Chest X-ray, AP view. Patient: 75 years old, sex F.
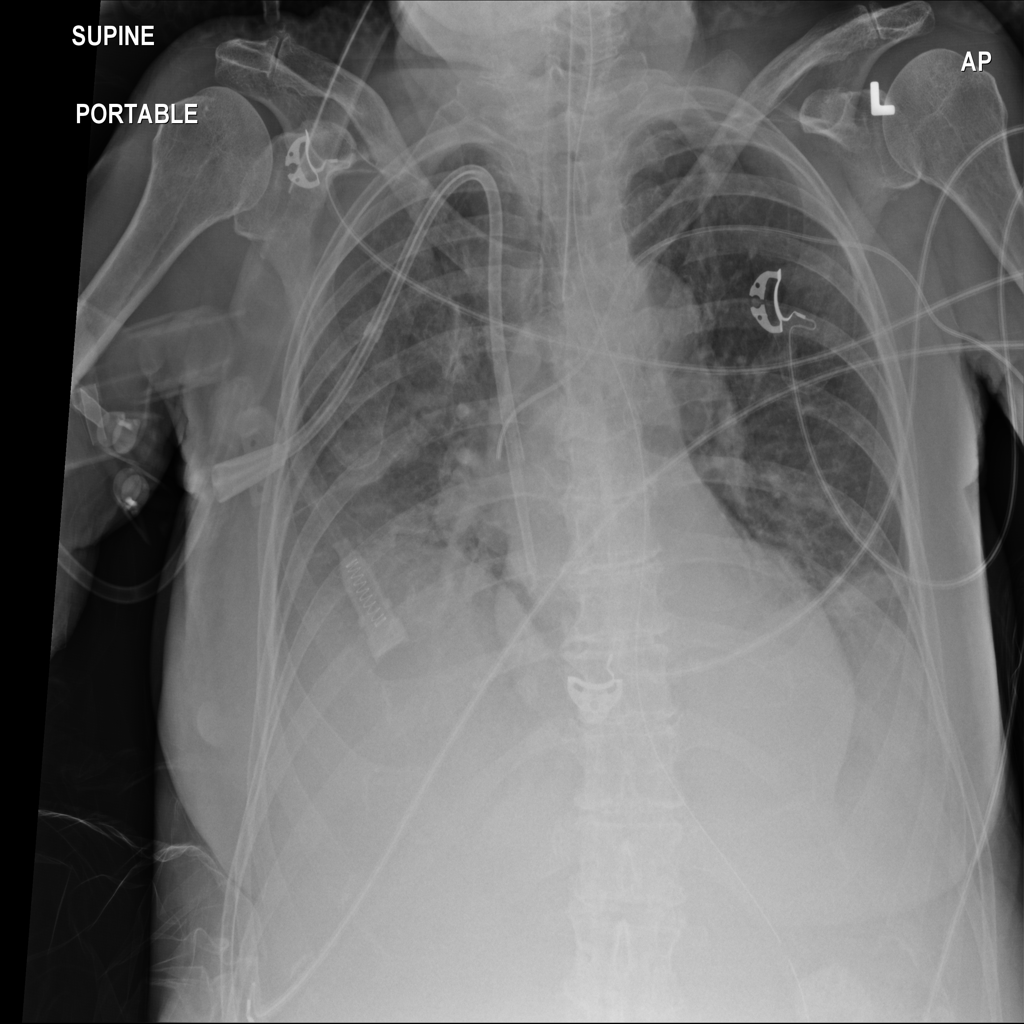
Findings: Infiltration